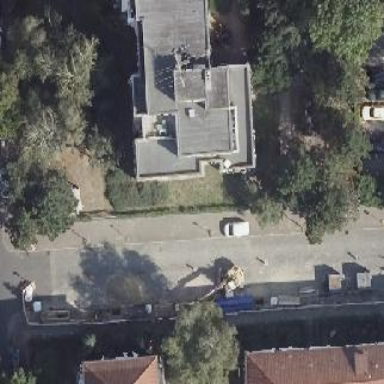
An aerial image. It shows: Building consisting of apartments.